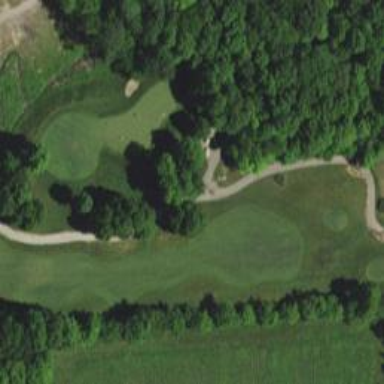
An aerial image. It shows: Path used for both walking and golf.